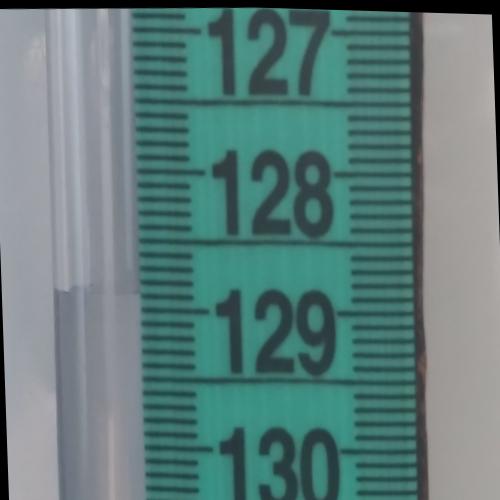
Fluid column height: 128.9 cm